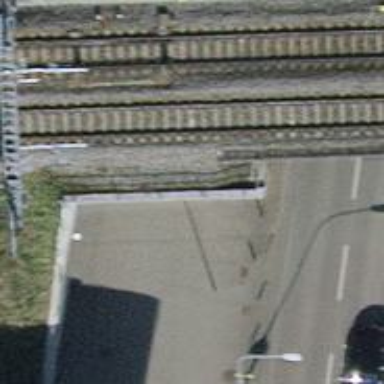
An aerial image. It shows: Sidewalk path with asphalt surface leading through tunnel.